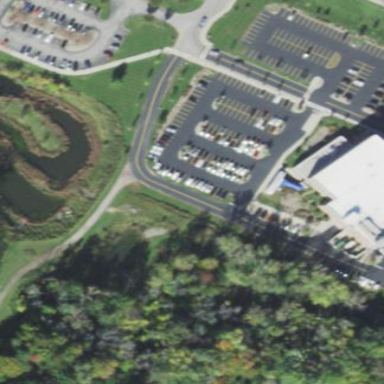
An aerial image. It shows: Parking area with surface.